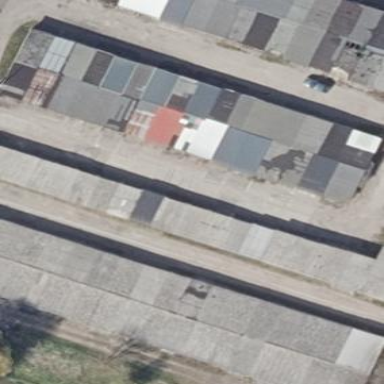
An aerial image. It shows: Group of garages.